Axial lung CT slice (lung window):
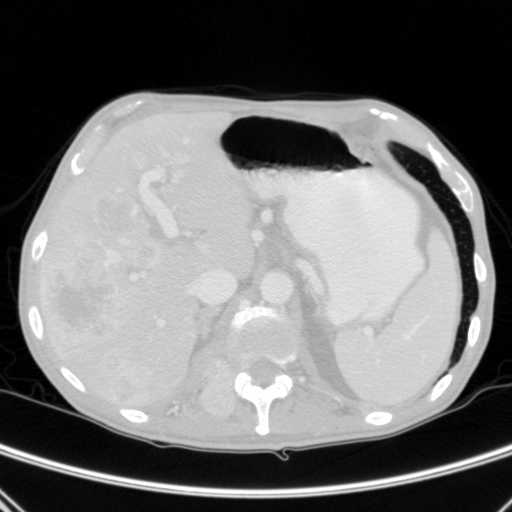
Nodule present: no